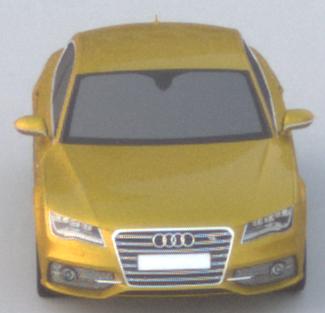
Make: Audi
Model: S7 Sportback cod
Detailed model: S7 (4G) Sportback
Model produced from: 2012/06
Model produced until: 2014/05
Doors: 5
Color: yellow
Road condition: dry road
Daytime: dawn
Contrast: low contrast